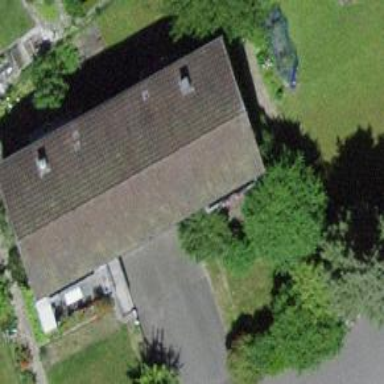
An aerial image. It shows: Terrace-style building with gabled roof.